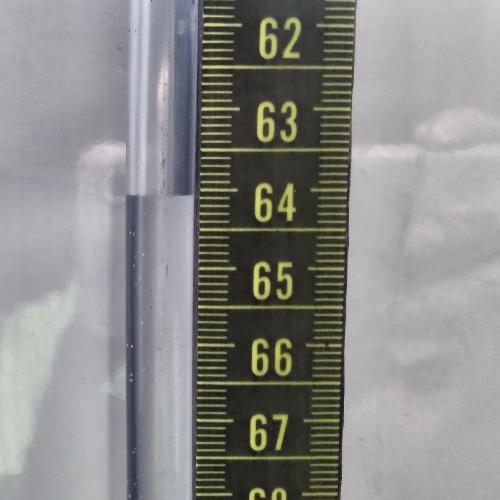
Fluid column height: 63.1 cm